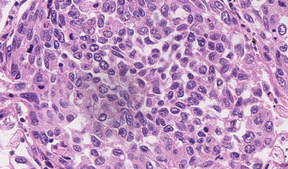
Tumor epithelial tissue: yes
Tumor-associated stroma tissue: no
Normal tissue: no